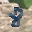
Label: 8